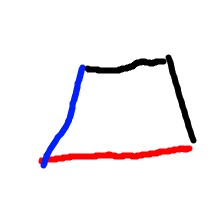
Shape: trapezoid